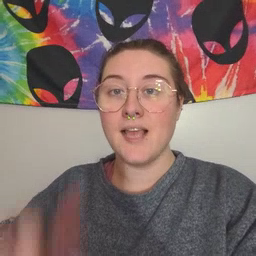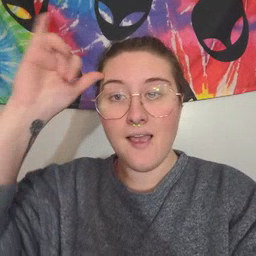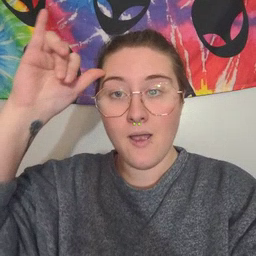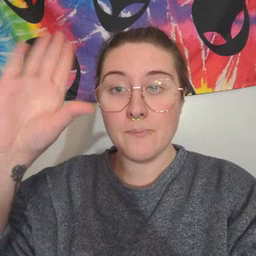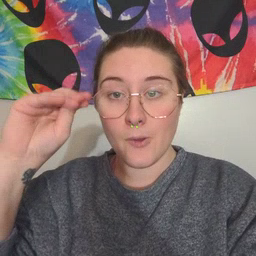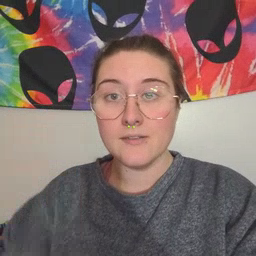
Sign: cowboy